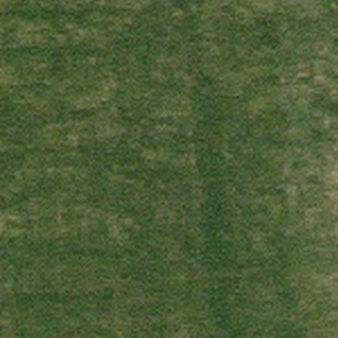
Label: other